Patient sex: M
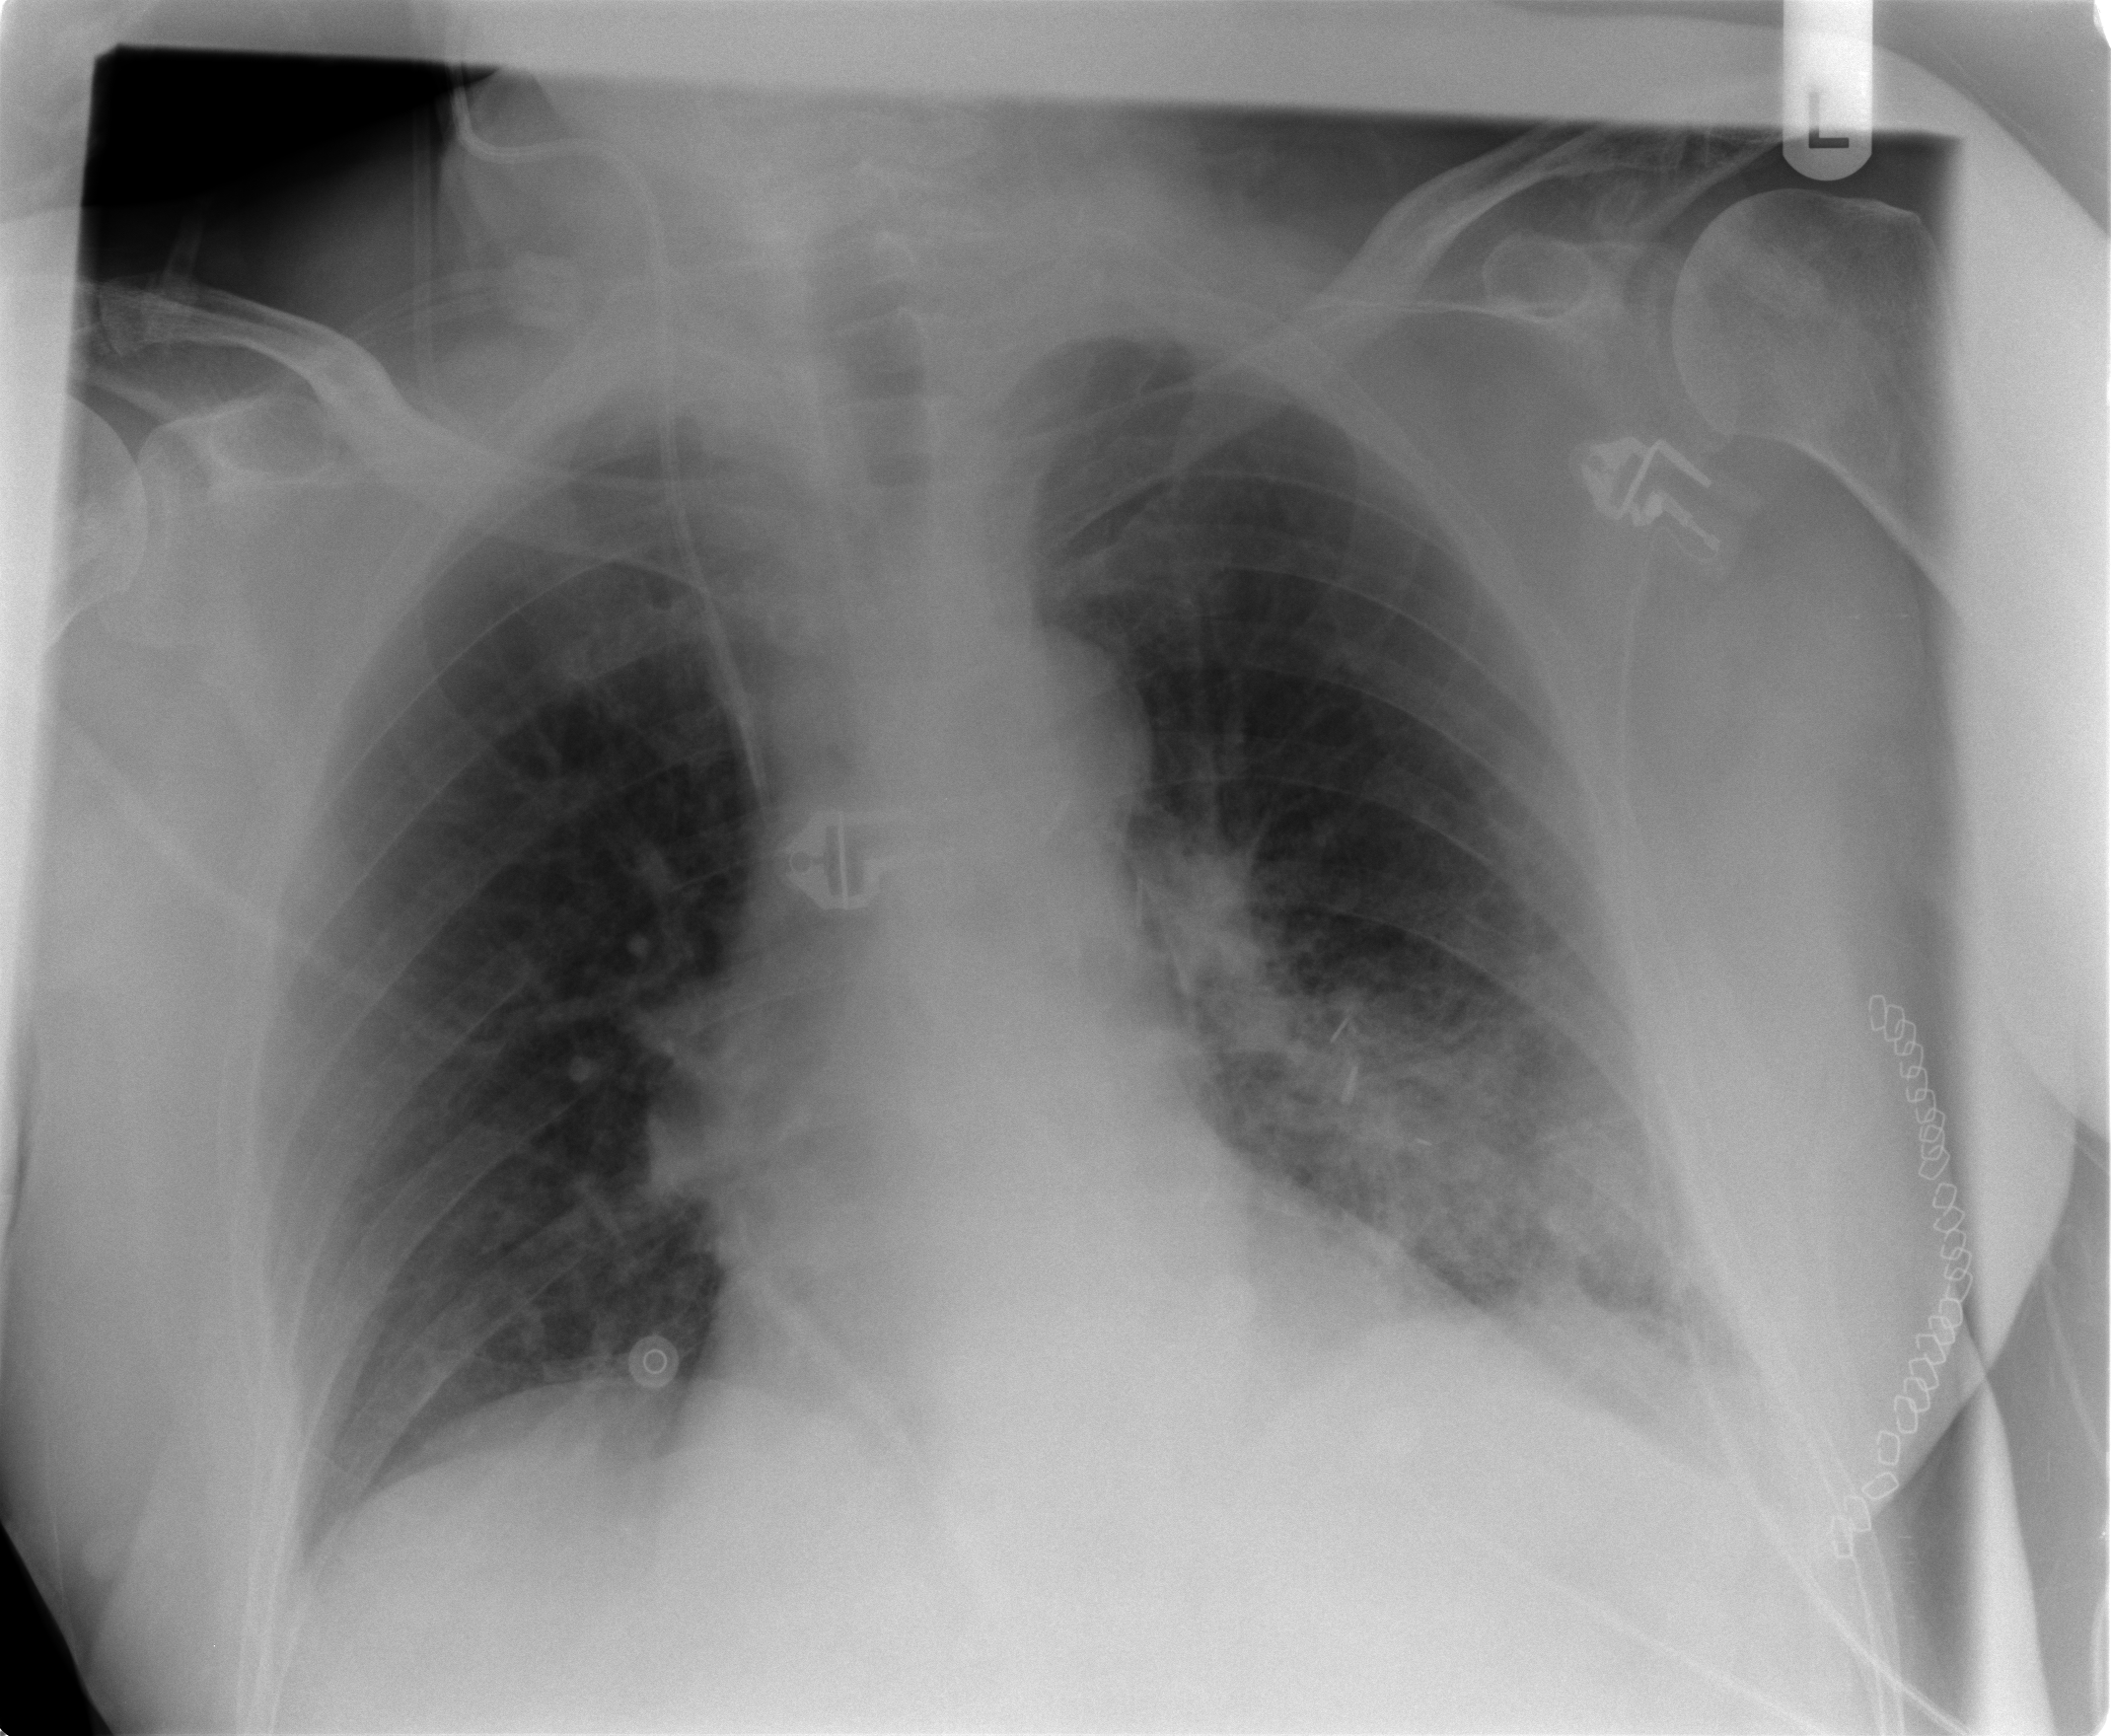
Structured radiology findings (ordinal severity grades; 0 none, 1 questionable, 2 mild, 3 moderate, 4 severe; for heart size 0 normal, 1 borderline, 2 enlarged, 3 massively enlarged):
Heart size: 2
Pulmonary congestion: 1
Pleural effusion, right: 0
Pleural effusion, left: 0
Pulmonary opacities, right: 0
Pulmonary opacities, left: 2
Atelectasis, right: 0
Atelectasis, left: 2